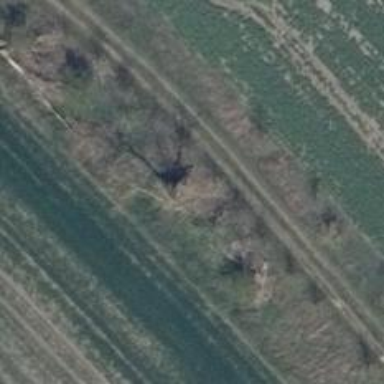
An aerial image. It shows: Single tag "natural: tree."